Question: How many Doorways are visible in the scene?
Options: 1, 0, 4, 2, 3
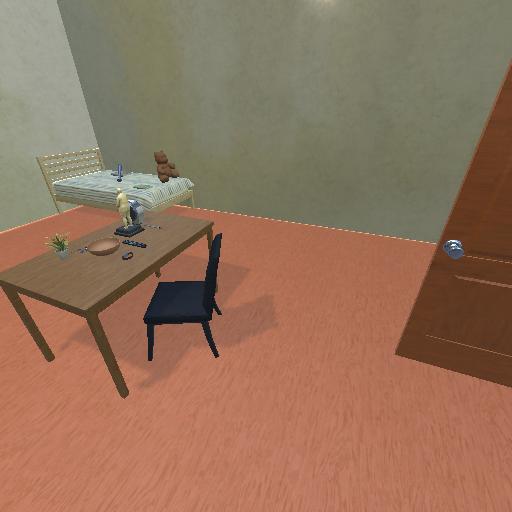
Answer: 1